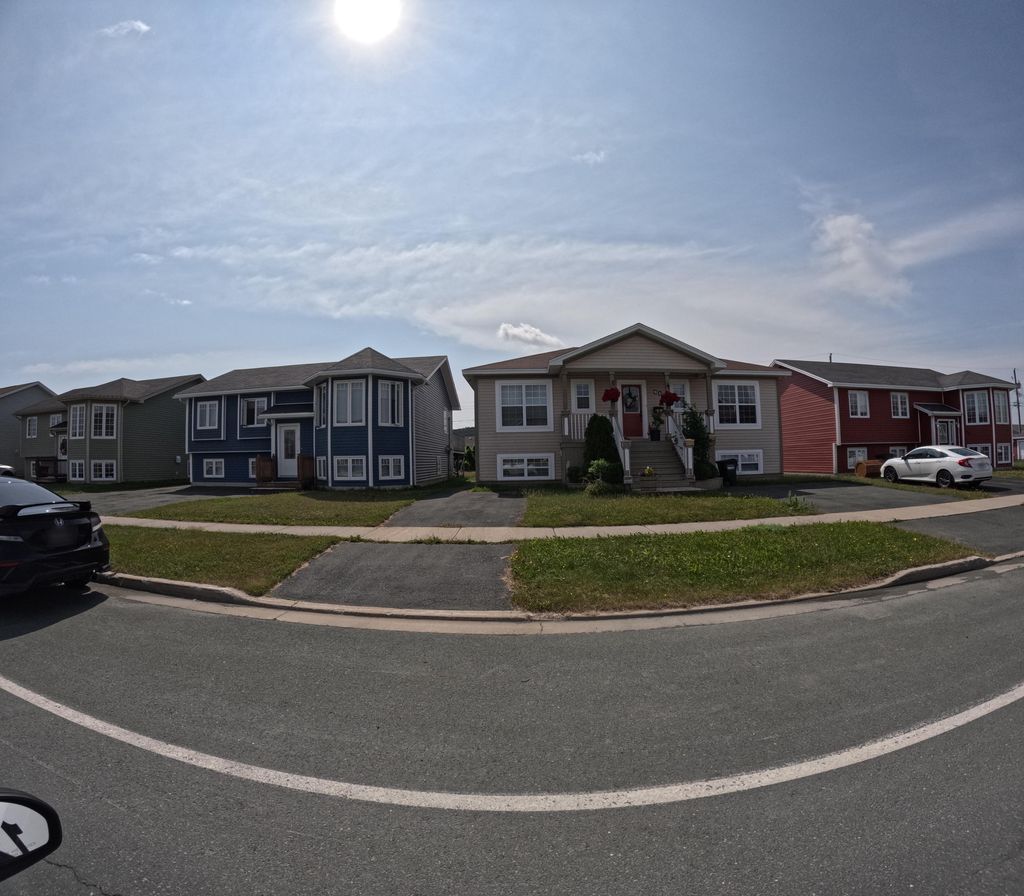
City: st_johns